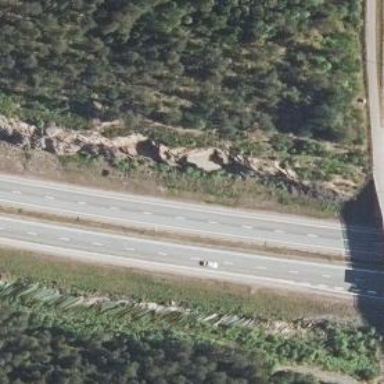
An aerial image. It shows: Asphalt motorway.